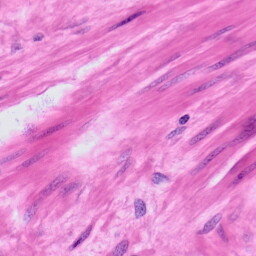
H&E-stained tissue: Prostate